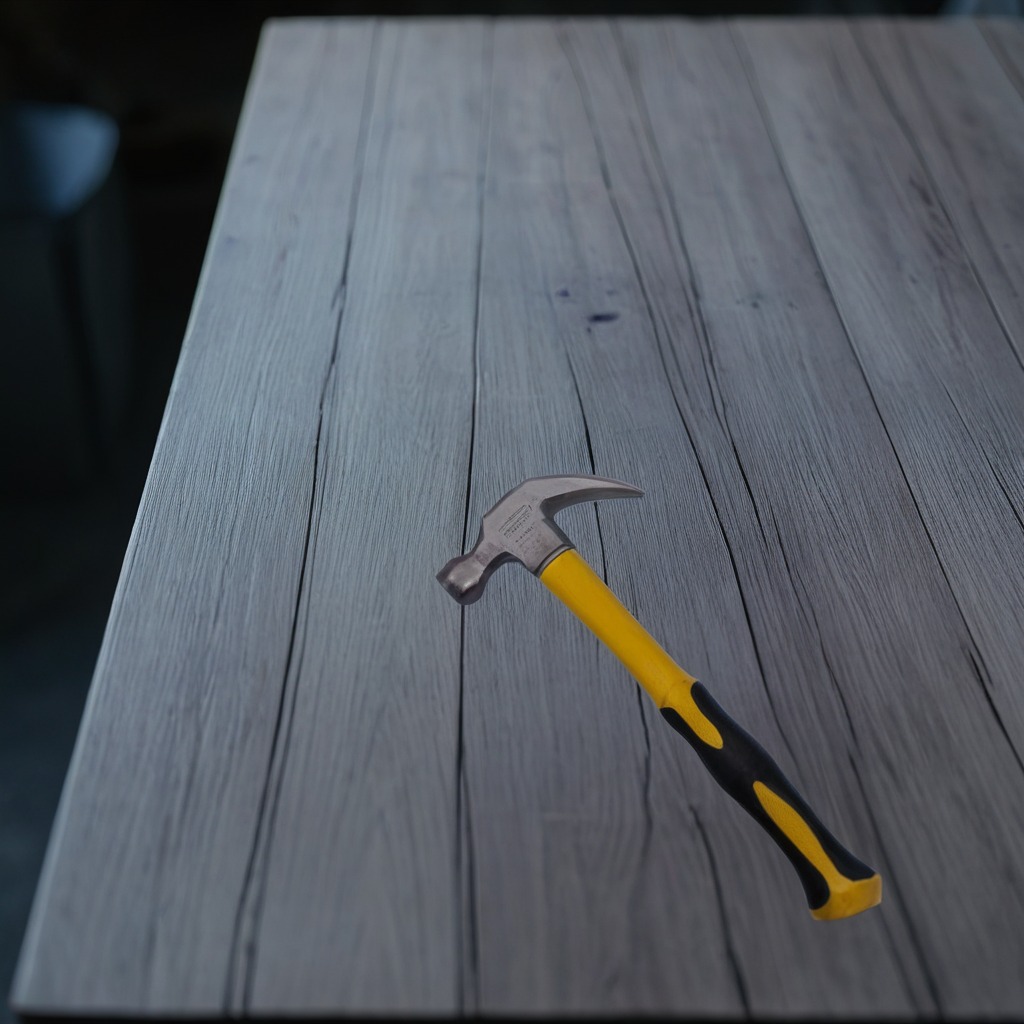
A hammer is lying on the old table in the garage.